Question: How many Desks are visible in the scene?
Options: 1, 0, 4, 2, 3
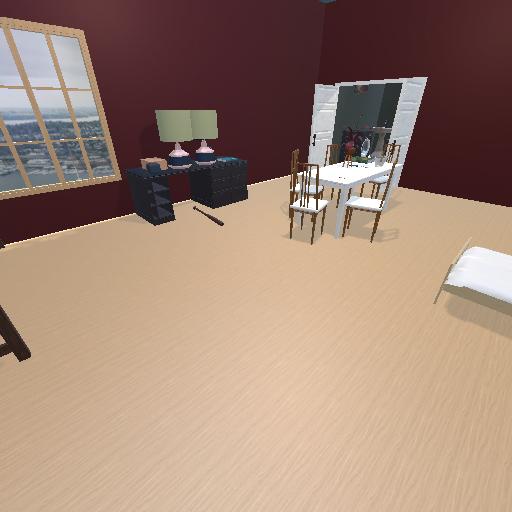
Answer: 1